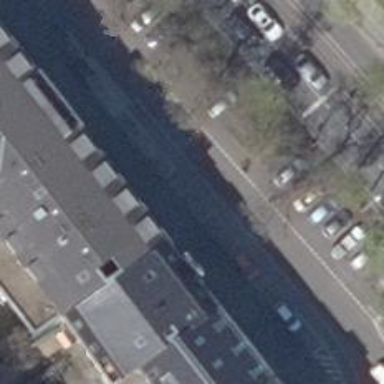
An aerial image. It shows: Street-side parking area with parallel orientation on asphalt surface.